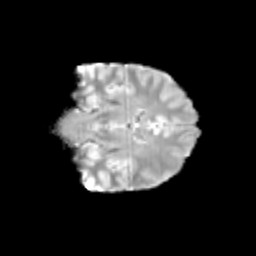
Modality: T2w
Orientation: coronal
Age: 13
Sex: female
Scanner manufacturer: siemens
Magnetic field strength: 3 T
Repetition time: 3.8 s
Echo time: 0.07 s